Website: walmart
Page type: payment
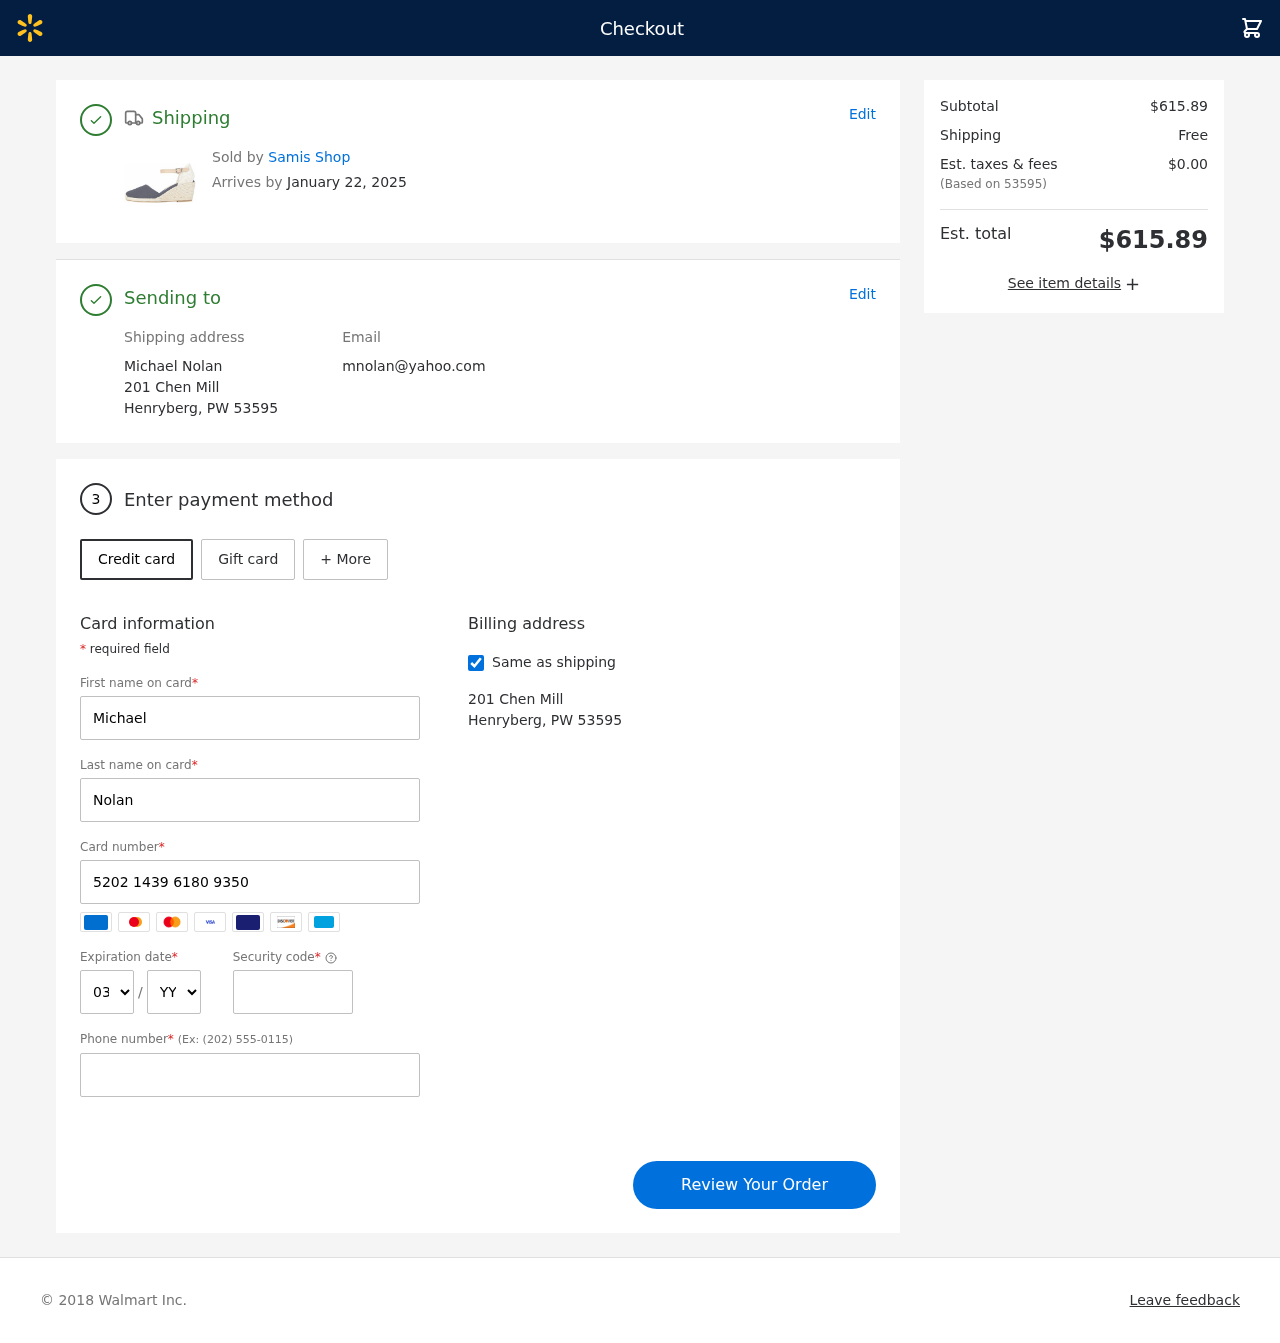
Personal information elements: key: PII_CARD_CVV
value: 255
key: PII_CARD_EXPIRY_MONTH
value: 03
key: PII_CARD_EXPIRY_YEAR
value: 26
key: PII_CARD_NUMBER
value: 5202 1439 6180 9350
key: PII_CITY_STATE_ZIP
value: Henryberg, PW 53595
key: PII_EMAIL
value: mnolan@yahoo.com
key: PII_FIRSTNAME
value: Michael
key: PII_FULLNAME
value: Michael Nolan
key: PII_LASTNAME
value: Nolan
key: PII_PHONE
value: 2662033109
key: PII_POSTCODE
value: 53595
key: PII_STREET
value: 201 Chen Mill
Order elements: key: ORDER_DELIVERY_DATE
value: January 22, 2025
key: ORDER_SUBTOTAL
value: $615.89
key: ORDER_SHIPPING_COST
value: Free
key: ORDER_TAX
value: $0.00
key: ORDER_TOTAL
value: $615.89